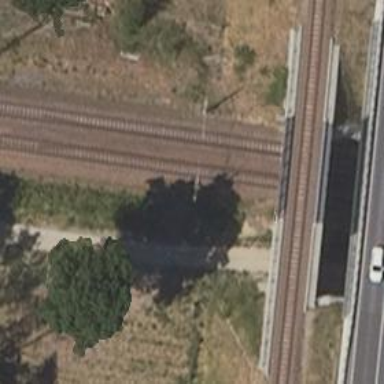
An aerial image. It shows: Track with grade 3 tracktype.